Question: I'm posting this question after looked on every site I found regarding this matter. None of the answers gave me a clue to solve this and google results are contaminated with completely different topics.
What I'm trying to achieve is to display the list of categories of the posts that search query returned.
The final idea is to achieve something like this. (please have in mind that each one of those cities is a category)

User will search for posts, then it goes to results where results are displayed. What I need to do is to find in what categories are all the posts returned in and try to do a post_count on each one of them to show how many posts (of all returned) are within that specific category.
Thanks in advance.
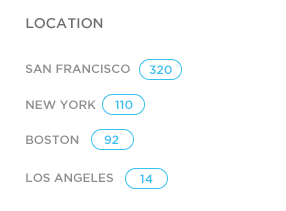
Answer: As you have not provided , I tried in .I guess, It is not the to achieve it , you can do in that way.
Here, I have used 'PHP' to achieve your .
I have used theme's 'search.php'.
Here is for the 'search.php' of Twenty Fourteen theme and you can implement in your 'search file' :
'''
<?php
/**
* The template for displaying Search Results pages
*
* @package WordPress
* @subpackage Twenty_Fourteen
* @since Twenty Fourteen 1.0
*/
get_header(); ?>
<section id="primary" class="content-area">
<div id="content" class="site-content" role="main">
<?php if ( have_posts() ) : ?>
<header class="page-header">
<h1 class="page-title"><?php printf( __( 'Search Results for: %s', 'twentyfourteen' ), get_search_query() ); ?></h1>
</header><!-- .page-header -->
<?php
// Start the Loop.
$post_id_array = array(); //Blank array to store all Post IDs
while ( have_posts() ) : the_post();
array_push($post_id_array, $post->ID); //store ID to array
/*
* Include the post format-specific template for the content. If you want to
* use this in a child theme, then include a file called called content-___.php
* (where ___ is the post format) and that will be used instead.
*/
get_template_part( 'content', get_post_format() );
endwhile;
// Previous/next post navigation.
twentyfourteen_paging_nav();
$catarray = array(); //Blank array to store all categories
$k=1;
foreach($post_id_array as $my_post){
$my_category = get_the_category( $my_post );
foreach($my_category as $my_cat){
array_push($catarray, $my_cat->cat_name); //Store category in array
}
$something = array_count_values($catarray); //Count total number of element in category array
foreach(array_unique($catarray) as $some){
if($k == sizeof($my_category) ): //Condition to print all thing if only it is last element of an array.
echo $some."(". $something[$some].")<br>";
endif;
}
$k++;
}
else :
// If no content, include the "No posts found" template.
get_template_part( 'content', 'none' );
endif;
?>
</div><!-- #content -->
</section><!-- #primary -->
<?php
get_sidebar( 'content' );
get_sidebar();
get_footer();
'''
Here in above code, I have done :
: Take one to store that are given by the search query.
: Push all the in to created with PHP's <URL> function. Make sure you have put it in a 'while loop' to get all the 'ID'.
After , now you have an .
: Take to store related of the post.
: Take and give to '1' which is useful at the end.(I have taken '$k = 1').
: Make one 'foreach' loop of . And category name of the posts with wordpress function <URL>.'It will fetch category based on post ID'.
: Now its time to the that we have created for category name.So just 'loop' through category name and name of the category in to an .
: total names in the category array with PHP's <URL>.
After , we have an . Here in this array, there might be of category name.To follow next step.
: Use PHP's <URL> function to get only from an array.
: Make a 'loop' of the .
If you 'echo' right now, 'it will print categories to total number of post times'.
So now its right time to the variable that we have taken before 'foreach' loop of post ID('$k=1').
: Now make to print at the .
So for that I have used 'if($k == sizeof($my_category) )' which means that, It will only print when length of an category array equal to the variable 'K'(In short, in the end).
e the value of '$k'.
Hope it helps you. Ask me If you have any doubt.